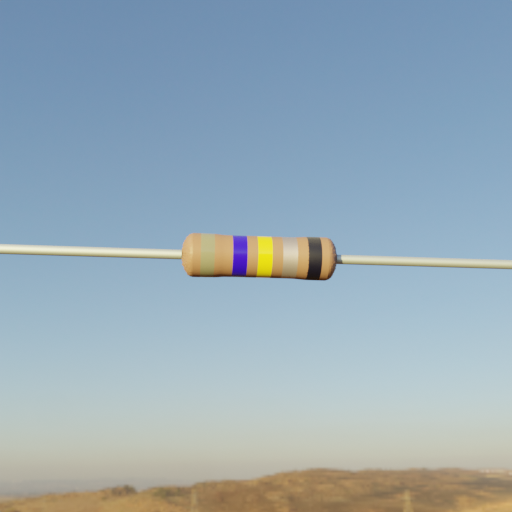
Resistor colour bands (in order): gray, blue, yellow, silver, black